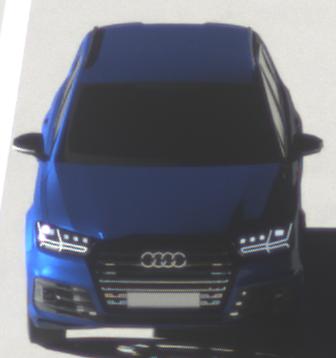
Make: Audi
Model: SQ7
Detailed model: -
Model produced from: 2016
Model produced until: 2018
Doors: 5
Color: blue
Road condition: dry road
Daytime: morning or afternoon
Contrast: high contrast